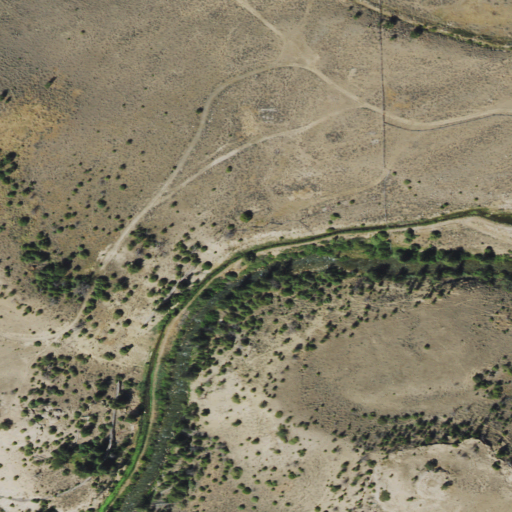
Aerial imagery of valley in Wyoming named Warm Spring Canyon containing shrub, evergreen forest, and open development